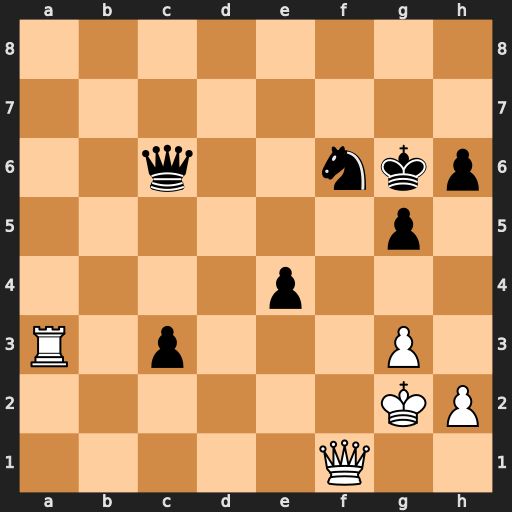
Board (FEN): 8/8/2q2nkp/6p1/4p3/R1p3P1/6KP/5Q2
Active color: w
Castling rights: -
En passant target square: -
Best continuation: Ra6 Qxa6 Qxa6